Question: I have an MVC website (MVC 5.2.2.0), that uses <URL>.
I am using default settings, so images will be accessed through /azure/images (where "images" is the name of my container), and it works perfectly in development - and if I deploy to an Azure Website using settings.
If I deploy using settings, images stop working and return 404s with a times new roman text "The resource you are looking for has been removed, had its name changed, or is temporarily unavailable.", as shown below.

This is from my web.config, and is NOT modified on release (I double-checked):
'''
<resizer>
<plugins>
<add name="MvcRoutingShim" />
<add name="AzureReader2" connectionString="DefaultEndpointsProtocol=http;AccountName=[accountname];AccountKey=[KEY]" endpoint="http://[account].blob.core.windows.net/" />
<add name="DiskCache" />
</plugins>
</resizer>
'''
I am lost and don't know where to begin troubleshooting. I have tried disabling DiskCache plugin, which does not make any difference.
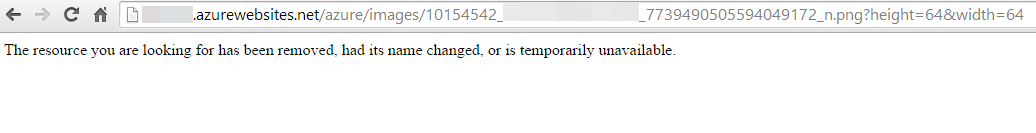
Answer: This is most likely because your configuration is enabling when you switch to release mode. Disabling pre-compilation should allow VirtualPathProviders to work again.
See <URL> for more information.